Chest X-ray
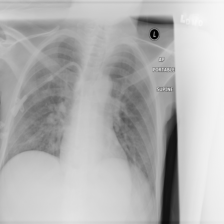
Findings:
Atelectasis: negative
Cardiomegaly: negative
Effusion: negative
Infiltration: negative
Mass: negative
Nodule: negative
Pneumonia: negative
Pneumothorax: negative
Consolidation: negative
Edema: negative
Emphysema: negative
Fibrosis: negative
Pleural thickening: negative
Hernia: negative